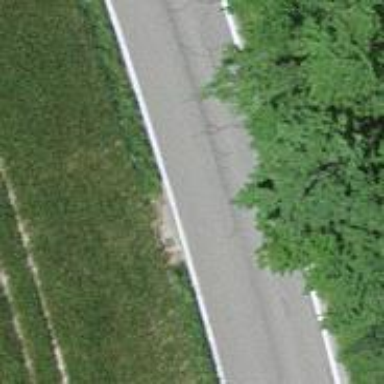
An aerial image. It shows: Asphalt road classified as tertiary.